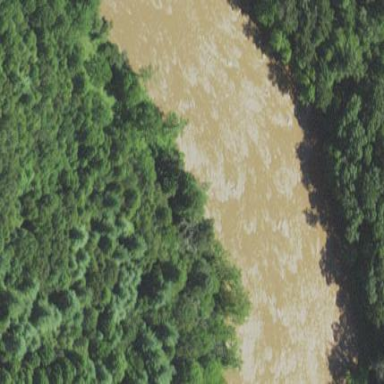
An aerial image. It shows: Rapid whitewater waterway with rapids.